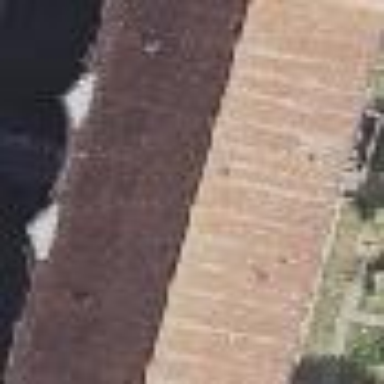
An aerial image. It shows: Residential building with gabled roof covered in roof tiles.